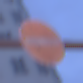
Verkehrszeichen: VerbotDerEinfahrt
Umgebung: Outdoor, Urban
Tageszeit: Night
Wetter: PartlyCloudy
Licht: Artificial
Jahreszeit: NotSpecified
Kontrast: HighContrast